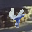
Label: 4